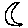
Label: moon